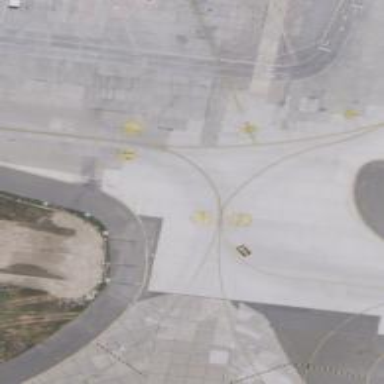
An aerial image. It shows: Image of taxiway at airport.